Question: This is weird! I'm not sure why it is doing this but the div '.content-wrap', or '.main-content' is wrapping elements that are outside of the div.......
Screenshot of it using firebug.

But '.main-content' is isn't suppose to be wrapping the 3 columns...
Heres the HTML of both.
'''
<div id="plans-wrap">
<section class="starter">
<img class="icon-1" src="../images/plan-icon.png" width="62" height="73" alt="Plan Icon">
<h2>Starter Plan</h2>
<ul>
<li><span>5GB Disk Space</span></li>
<li><span>Unmetered Bandwidth</span></li>
<li><span>Unlimited Add-on Domains</span></li>
<li><span>Unlimited Subdomains</span></li>
<li><span>Unlimited Email/FTP Accounts</span></li>
<li><span>Unlimited MySQL Databases</span></li>
<li><span>Shell access upon request</span></li>
</ul>
<img src="images/starterplan.png" width="192" height="51" alt="Starter Plan">
</section><!-- //.starter -->
<section class="inter">
<img class="icon-2" src="../images/plan-icon.png" width="62" height="73" alt="Plan Icon">
<h2>Intermediate Plan</h2>
<ul>
<li><span>10GB Disk Space</span></li>
<li><span>Unmetered Bandwidth</span></li>
<li><span>Unlimited Add-on Domains</span></li>
<li><span>Unlimited Subdomains</span></li>
<li><span>Unlimited Email/FTP Accounts</span></li>
<li><span>Unlimited MySQL Databases</span></li>
<li><span>Shell access upon request</span></li>
</ul>
<img src="images/interplan.png" width="192" height="51" alt="Intermeidate Plan">
</section><!-- //.intermediate -->
<section class="advance">
<img class="icon-3" src="../images/plan-icon.png" width="62" height="73" alt="Plan Icon">
<h2>Advance Plan</h2>
<ul>
<li><span>Unmetered Disk Space</span></li>
<li><span>Unmetered Bandwidth</span></li>
<li><span>Unlimited Add-on Domains</span></li>
<li><span>Unlimited Subdomains</span></li>
<li><span>Unlimited Email/FTP Accounts</span></li>
<li><span>Unlimited MySQL Databases</span></li>
<li><span>Shell access upon request</span></li>
</ul>
<img src="images/advplan.png" width="192" height="51" alt="Starter Plan">
</section><!-- //.advance -->
</div><!-- //#plans-wrap -->
<div class="content-wrap">
<aside class="badges">
<img src="images/sidebar-stickers.png" width="150" height="634" alt="Sidebar Stickers">
</aside><!-- //.badges -->
<div class="main-content">
<!-- All Content For Each Page Goes Here -->
<!-- index/home -->
<img src="images/hosting-header.png" width="458" height="179" alt="Hosting Header">
<article>
<h1> Welcome to Elektrik Host! </h1>
<p>
Lorem ipsum dolor sit amet, consectetur adipiscing elit. Ut sodales nisi eu sem dapibus imperdiet.
Etiam venenatis elit nec sapien commodo dapibus. Donec vel enim nec augue fringilla pharetra. Pellentesque
sed augue est. Nullam et erat sed leo vestibulum consequat sit amet at ligula.
</p>
</article><!-- //article -->
</div><!-- //.main-content -->
</div><!-- //#content-wrap -->
'''
and the CSS:
'''
/* -- PRICE PLANS -- */
#plans-wrap { margin: 0 0 0 5px; width: 100%; }
#plans-wrap section { background: #1b1b1b; border-radius: 10px; -webkit-border-radius: 10px; -moz-border-radius: 10px; float: left; margin: 19px 10px 0 0; }
#plans-wrap section img.icon-1, #plans-wrap section img.icon-2, #plans-wrap section img.icon-3 { float: right; }
#plans-wrap section h2 { background: url(../images/plan-header-bg.png) repeat-x; display: block; border-radius: 10px 10px 0 0; -moz-border-radius: 10px 10px 0 0; -webkit-border-radius: 10px 10px 0 0; font-size: 15px; padding: 18px 18px 32px 6px; width: 188px; }
#plans-wrap section h2:before { content: "" "; }
#plans-wrap ul { padding: 0px 23px 23px 23px ; }
#plans-wrap ul li { color: #b60000; font-size: 12px; margin: 9px 0 0 0; }
#plans-wrap ul li span { color: #b6b6b6; }
/* -- CONTENT WRAP -- */
#content-wrap { margin: 12px auto; width: auto; }
#content-wrap .badges { float: right;}
'''
How can I fix this?
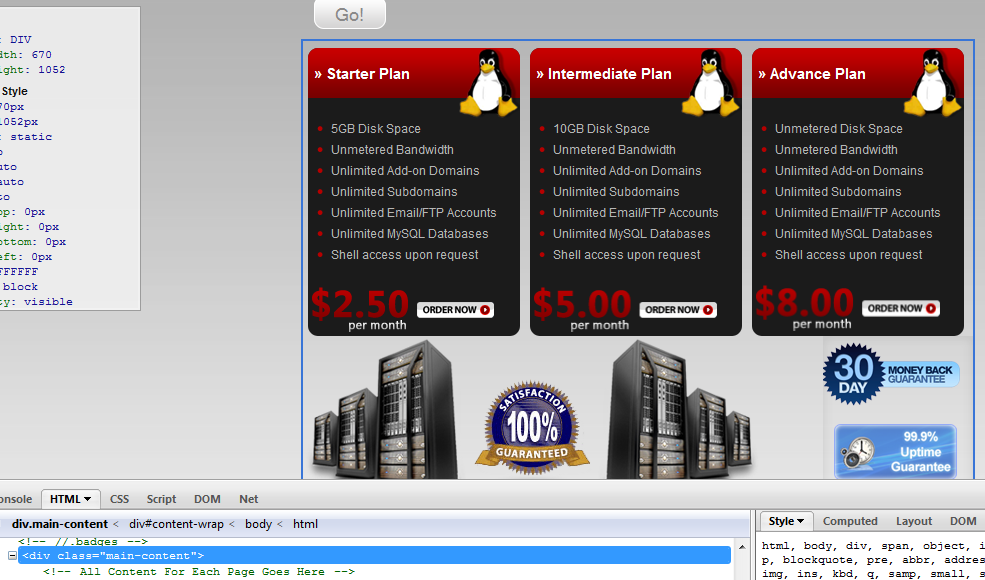
Answer: You need to 'clear floats', so 'plans-wrap' element will actually enclose three float elements inside it. Otherwise, floats are taken out of normal flow, 'plans-wrap' has zero height and next div ('main-content') overlaps with floats. This should help:
'''
#plans-wrap {
overflow:hidden;
zoom:1;
}
'''
<URL>